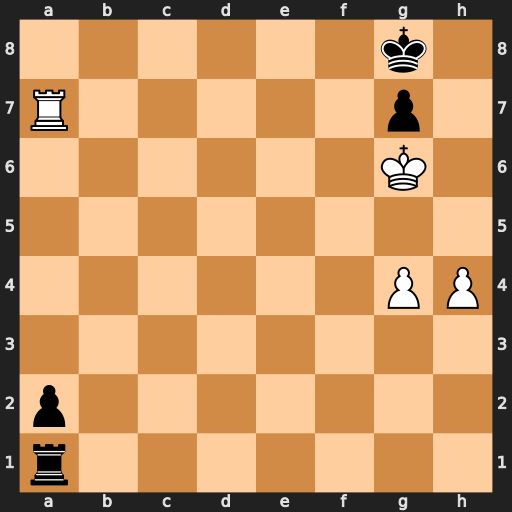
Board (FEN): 6k1/R5p1/6K1/8/6PP/8/p7/r7
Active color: w
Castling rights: -
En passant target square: -
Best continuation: Ra8#